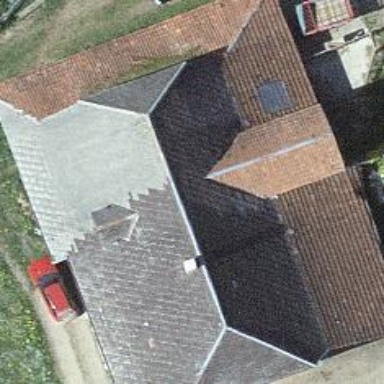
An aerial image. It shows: Farm building.